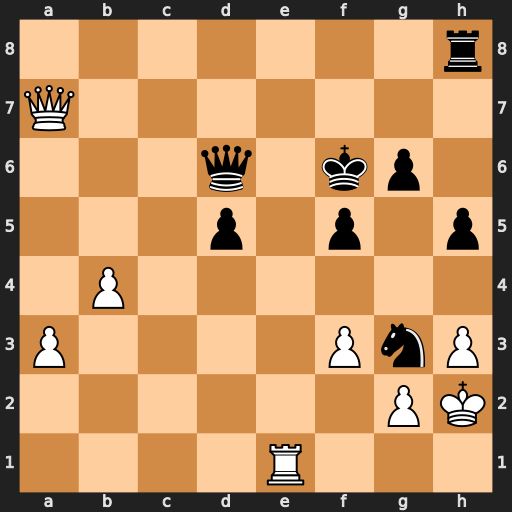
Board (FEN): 7r/Q7/3q1kp1/3p1p1p/1P6/P4PnP/6PK/4R3
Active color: w
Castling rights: -
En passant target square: -
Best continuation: Qd4+ Kf7 Qxh8